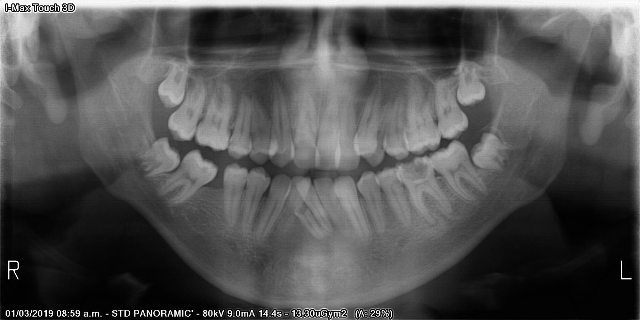
adult